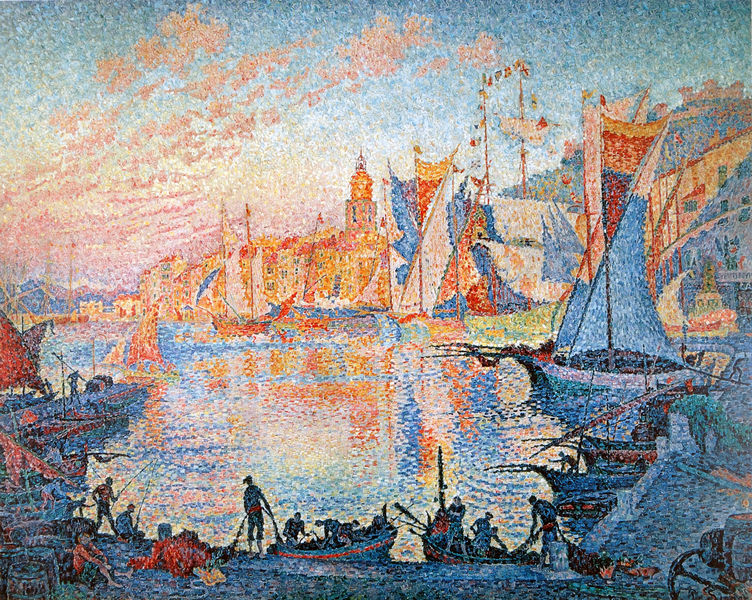
Titel: Saint-Tropez
Künstler: Paul Signac
Standort: Tokyo
Institution: The National Museum of Western Art
Schlagwörter: berg, blau, feuer, gemälde, himmel, mann, meer, schatten, wasser, wolken, fluss, gelb, grün, impressionismus, menschen, see, sitzen, stadt, ufer, abend, bunt, fenster, frankreich, holz, hut, kreide, laterne, licht, männer, orange, schwarz, türkis, gebäude, haus, rot, schirm, tuch, wolke, malerei, architektur, barock, mensch, stehen, stein, spiegel, öl, dämmerung, ferne, gracht, häuser, hügel, morgen, sonnenaufgang, spiegelung, wind, gewässer, kanal, kirche, sonne, auge, girlande, rosa, arbeit, boot, boote, kamin, kamine, turm, farbig, schiff, schiffe, segel, segelboot, segelschiffe, strand, wellen, liegen, fahnen, fassade, fassaden, venedig, fischer, mast, netze, pointilismus, schiffer, segelschiff, arbeiten, farben, dächer, mauer, farbe, lila, sonnenuntergang, violett, van gogh, arbeiter, hafen, anleger, kai, kaimauer, kuppel, masten, seemänner, steg, untergang, impressionistisch, reflexe, glanz, aufgang, abendrot, anlegen, bucht, leuchten, segelboote, segler, punkte, glockenturm, heimat, türme, mole, paul, angel, wimpel, morgenrot, florenz, ankern, seurat, spiegelungen, signac, atmosphäre, fässer, anker, fähnchen, reflex, segeltuch, optisch, vincent, angler, angeln, mischung, pointillismus, paul signac, pointilistisch, anlegeplatz, george seurat, pointillistisch, hafenstadt, asser, aben, blau rot, fiorenza, fischafng, fischfang, gesorges seurat, hafenarbeiter, landen, meerw, morgens, schiffsmast, schleierwolken, farbmischung, mischen, wahrnehmung, hafeb, tüpfel, neoimpressionism, pointlilismus, tüpfle, sonnen auganf, fehlfarben, opitk, optische mischung, abendort, hafen in der stadt beruhigend